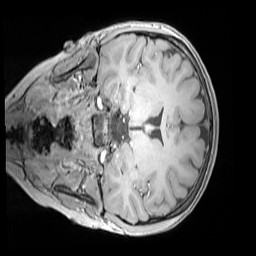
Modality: MP2RAGE
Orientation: coronal
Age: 10
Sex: female
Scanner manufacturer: siemens
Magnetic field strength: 3 T
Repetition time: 4 s
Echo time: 0.00303 s